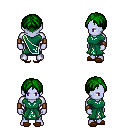
a pixel art fantasy rpg character, male body template, dark elf, purple skin, sash dress, red pants, green parted hairstyle, leather bracers, brown slippers, four views (front, back, left, right), 2x2 character sprite sheet, small pixel art, hard edges, no anti-aliasing